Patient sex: M
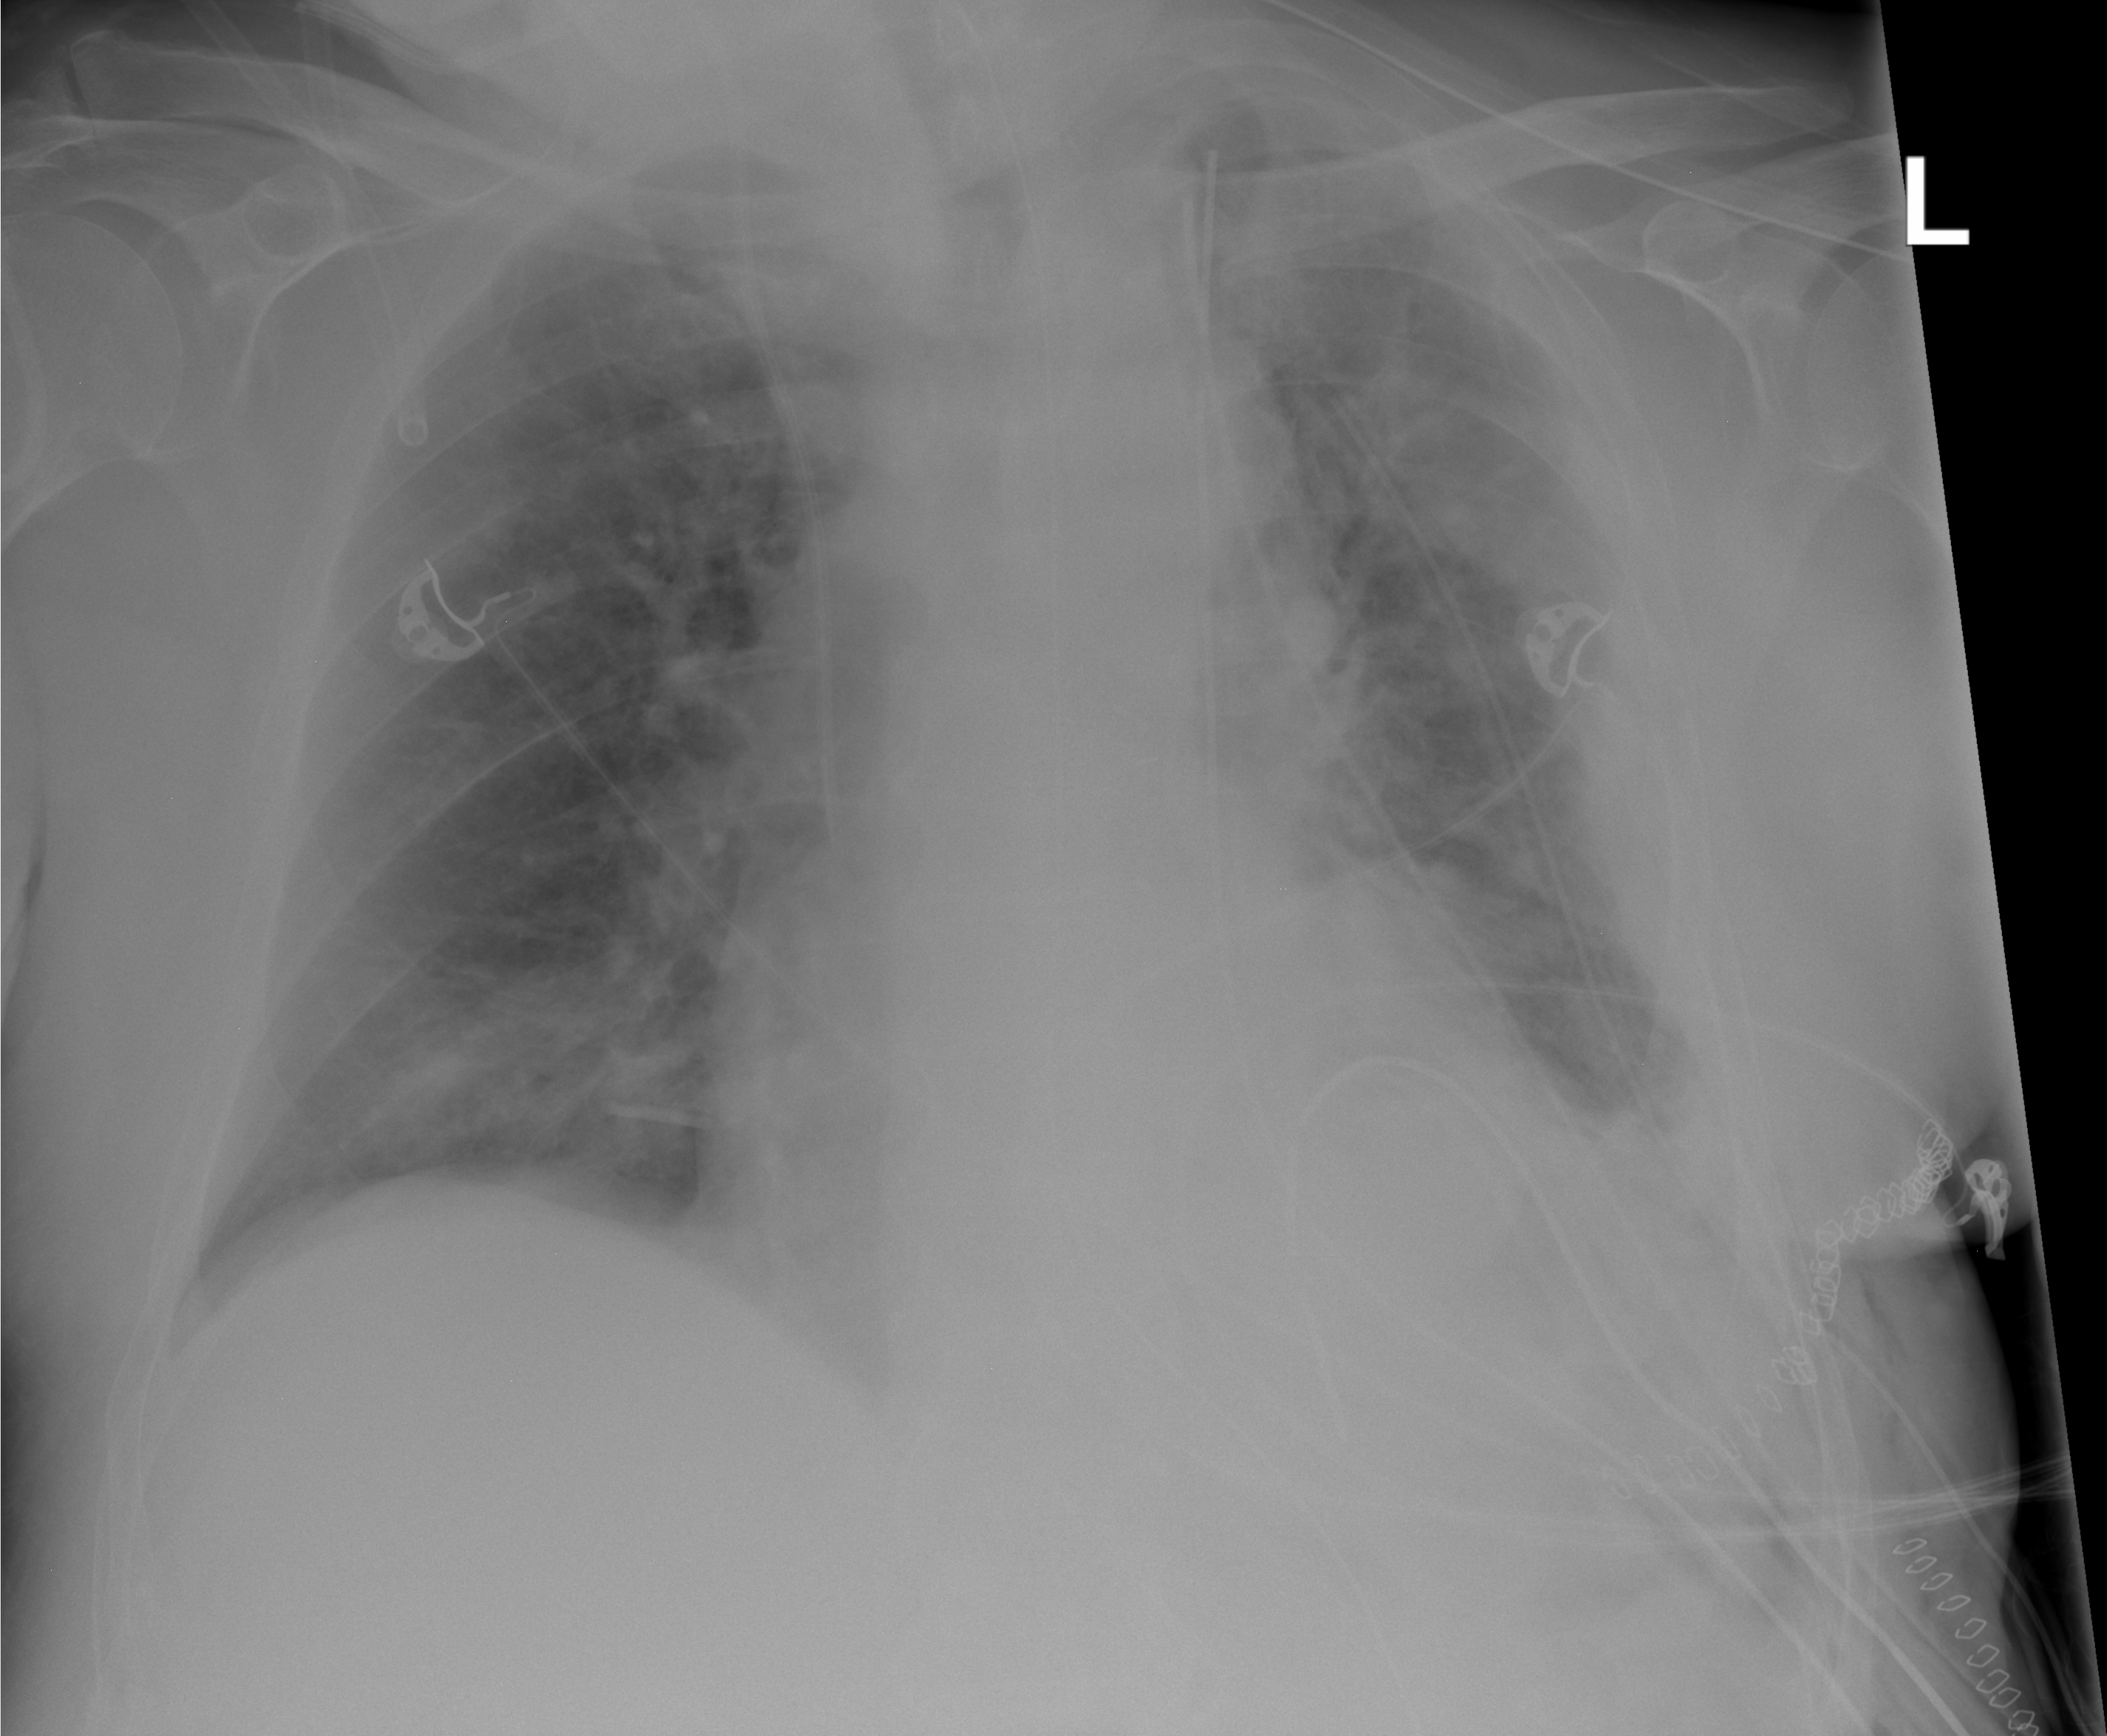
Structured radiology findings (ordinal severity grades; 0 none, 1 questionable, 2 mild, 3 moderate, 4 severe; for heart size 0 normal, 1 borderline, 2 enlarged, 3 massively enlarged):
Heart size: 1
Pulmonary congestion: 2
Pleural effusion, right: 0
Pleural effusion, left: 2
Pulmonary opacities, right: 2
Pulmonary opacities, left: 2
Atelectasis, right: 0
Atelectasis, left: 3